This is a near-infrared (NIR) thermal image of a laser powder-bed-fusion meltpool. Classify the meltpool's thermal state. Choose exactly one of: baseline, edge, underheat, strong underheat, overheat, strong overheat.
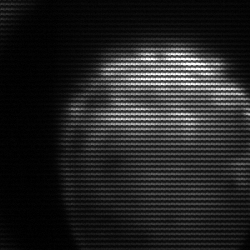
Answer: edge